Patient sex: M
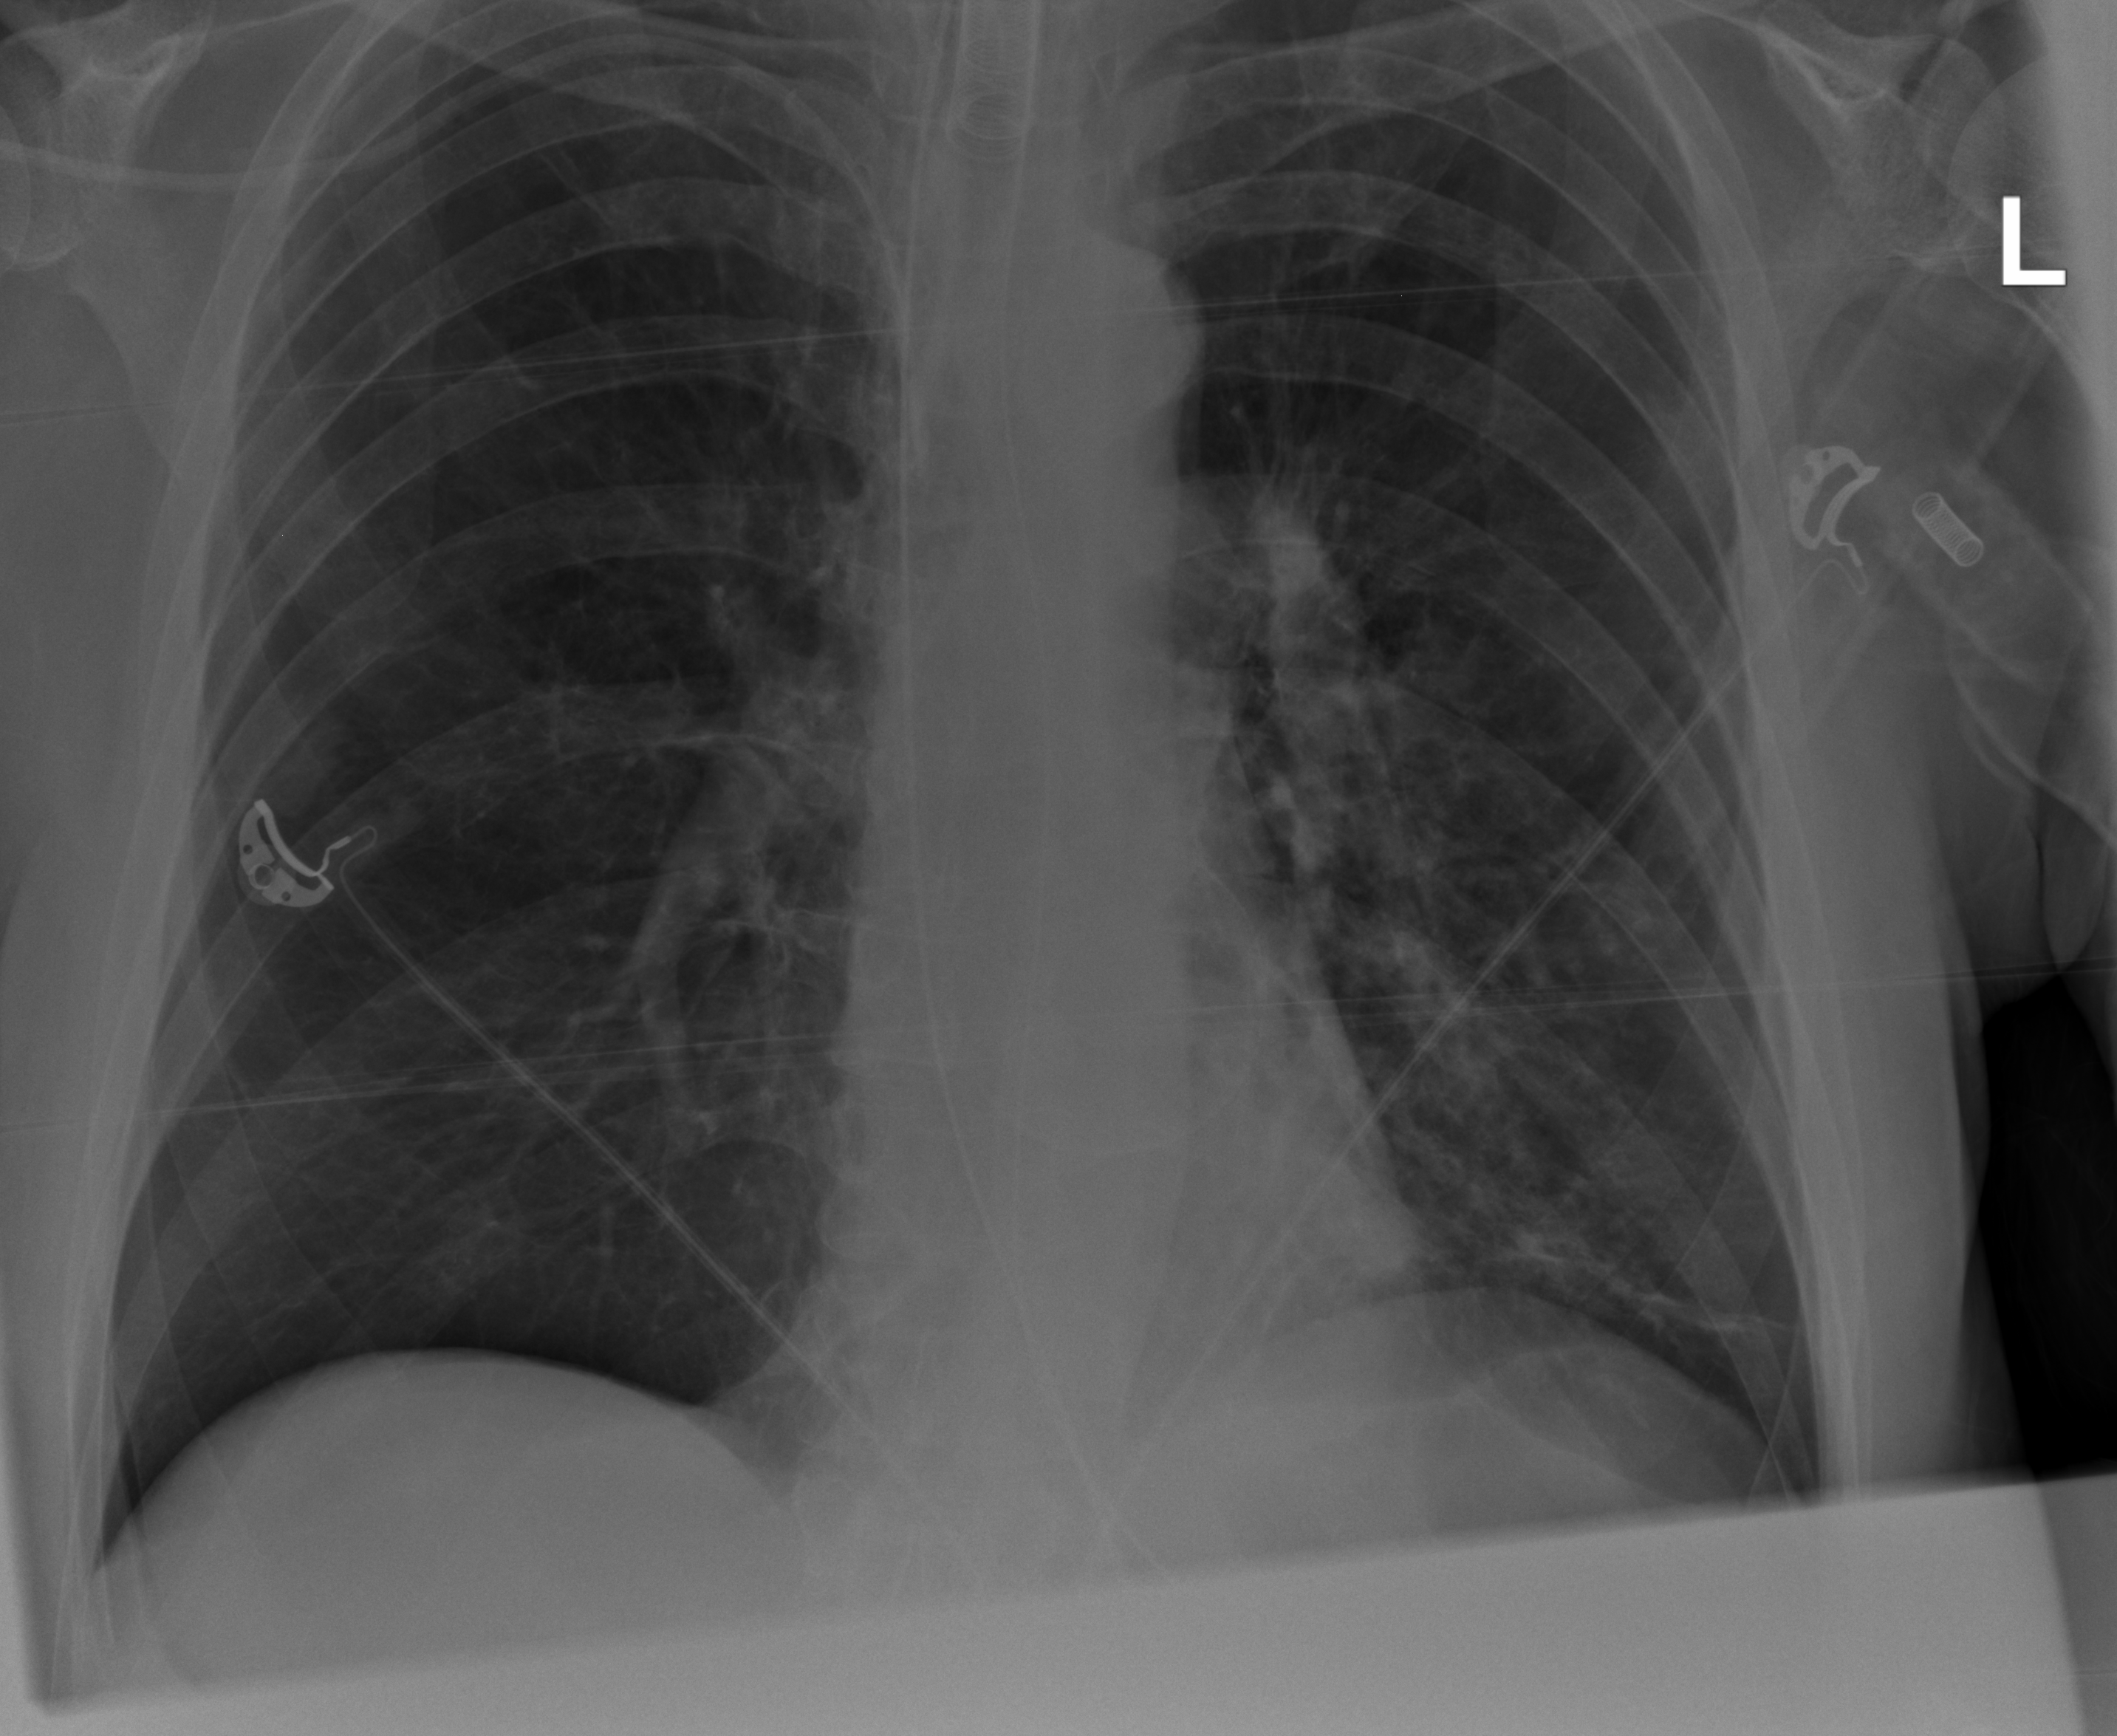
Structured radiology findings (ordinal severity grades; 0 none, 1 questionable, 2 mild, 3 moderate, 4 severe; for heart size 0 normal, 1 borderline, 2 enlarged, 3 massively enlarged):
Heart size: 0
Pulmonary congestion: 0
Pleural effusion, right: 0
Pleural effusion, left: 0
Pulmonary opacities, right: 0
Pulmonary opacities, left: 1
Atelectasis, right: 0
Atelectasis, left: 1